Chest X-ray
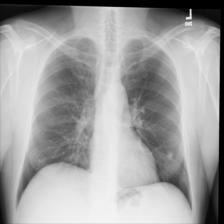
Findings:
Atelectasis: negative
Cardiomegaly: negative
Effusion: negative
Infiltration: negative
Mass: negative
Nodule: positive
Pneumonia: negative
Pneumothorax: negative
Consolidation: negative
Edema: negative
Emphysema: negative
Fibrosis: negative
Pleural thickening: negative
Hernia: negative